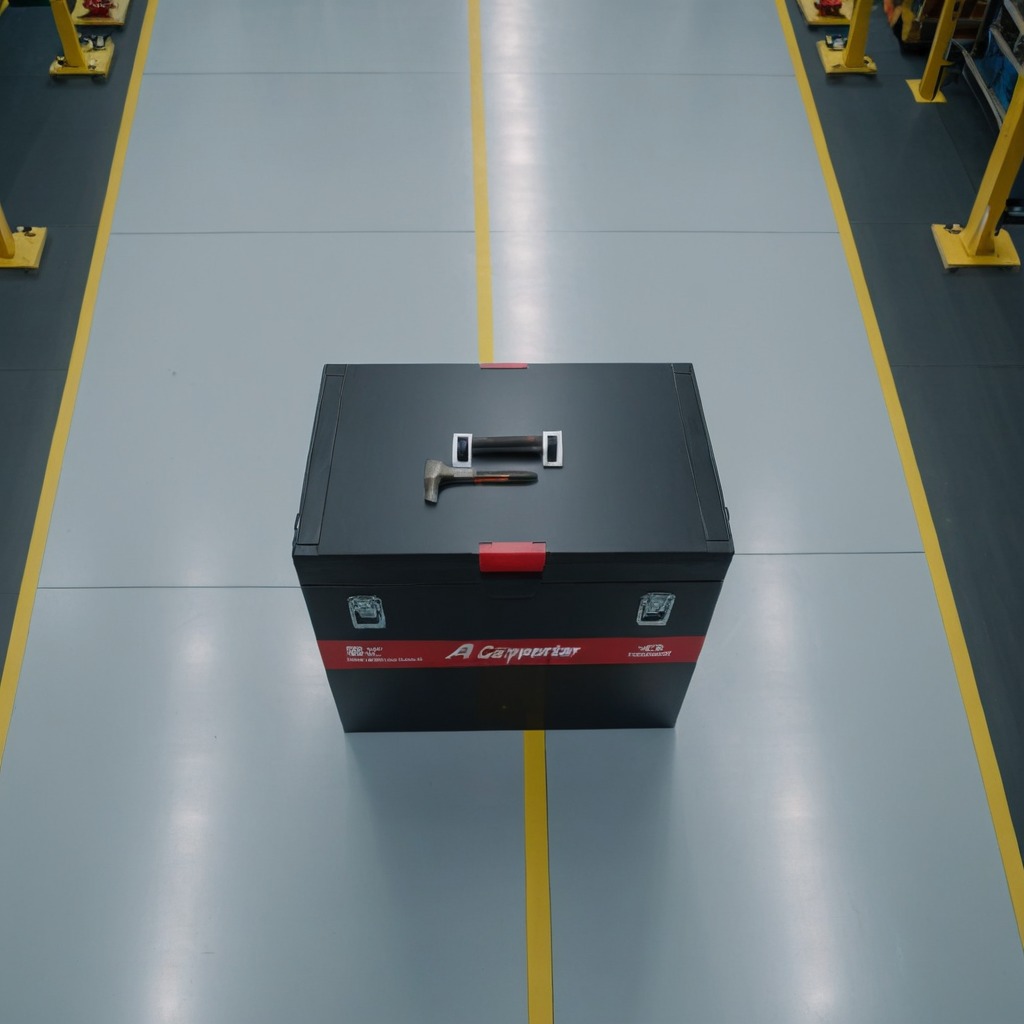
A hammer is lying on the toolbox surface in an airplane hangar workshop.